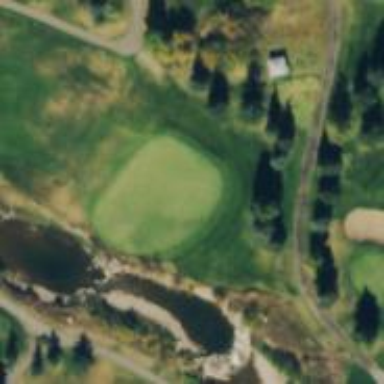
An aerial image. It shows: View of golf hole.